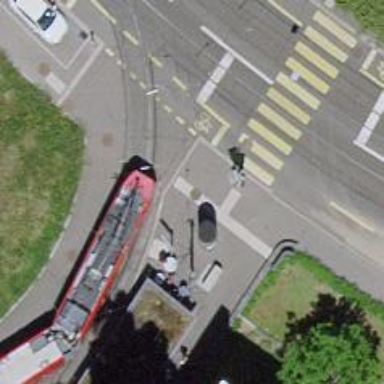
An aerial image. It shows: Bus stop with tram services. This public transport stop includes tram services and is located at tram stop on the railway.